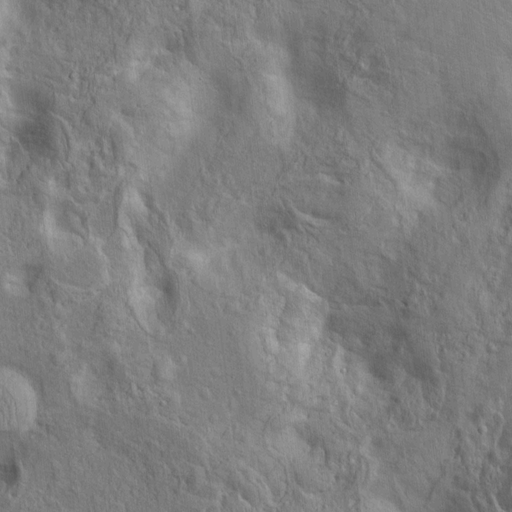
Classes present: Background, Cone